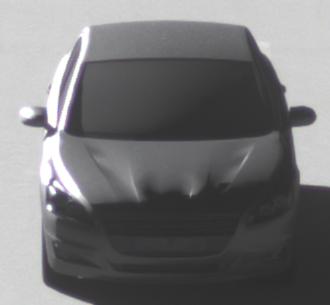
Make: Peugeot
Model: 508 120 VTi
Detailed model: 508 (I) Limousine
Model produced from: 2011/03
Model produced until: 2014/05
Doors: 4
Color: gray
Road condition: dry road
Daytime: morning or afternoon
Contrast: high contrast